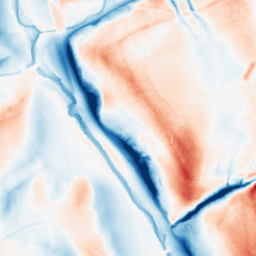
Category: classical
Decomposition family: gaussian_anisotropic
Decomposition parameters: sigma_x: 20
sigma_y: 2
Upsampling method: quartic
Upsampling parameters: scale: 4
Upsampling scale: 4